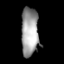
Tissue: lung
Cell type: Endothelial cells
Senescence score: 0.6017
Nuclear area (px): 828
Mean DAPI intensity: 157.859